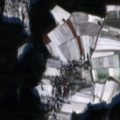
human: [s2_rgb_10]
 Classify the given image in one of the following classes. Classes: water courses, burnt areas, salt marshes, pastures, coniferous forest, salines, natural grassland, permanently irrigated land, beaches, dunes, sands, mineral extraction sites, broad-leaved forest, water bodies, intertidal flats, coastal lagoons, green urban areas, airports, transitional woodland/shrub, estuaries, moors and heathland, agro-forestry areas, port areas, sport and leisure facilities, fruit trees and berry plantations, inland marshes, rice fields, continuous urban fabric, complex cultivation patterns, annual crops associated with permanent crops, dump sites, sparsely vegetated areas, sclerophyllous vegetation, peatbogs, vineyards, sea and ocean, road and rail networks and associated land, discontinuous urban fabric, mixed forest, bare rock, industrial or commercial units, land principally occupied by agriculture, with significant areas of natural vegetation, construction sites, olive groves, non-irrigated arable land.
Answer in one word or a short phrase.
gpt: non-irrigated arable land, complex cultivation patterns, coniferous forest